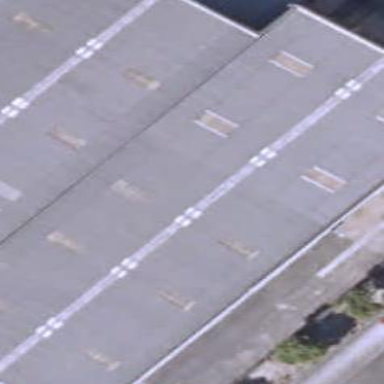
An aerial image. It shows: Industrial building.